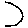
Label: moon